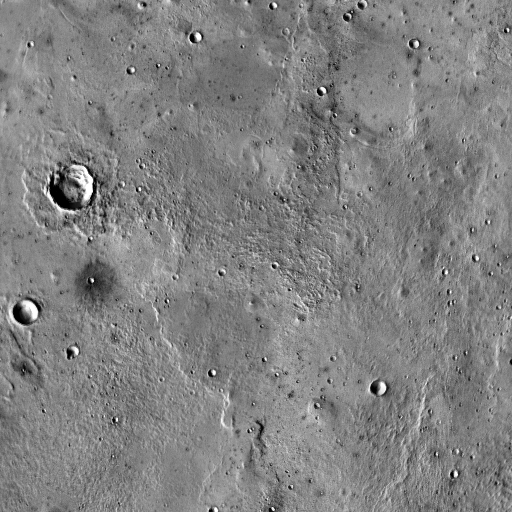
Crater classes present: Background, Other, Layered, Buried, Secondary